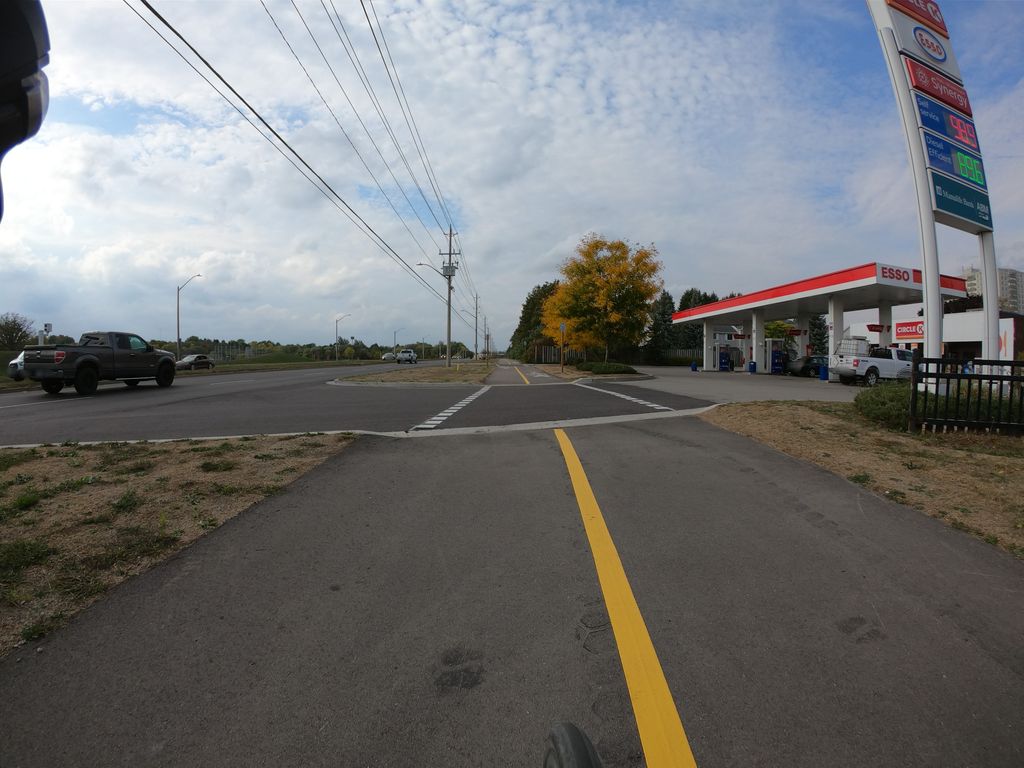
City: kitchener-waterloo